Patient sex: M
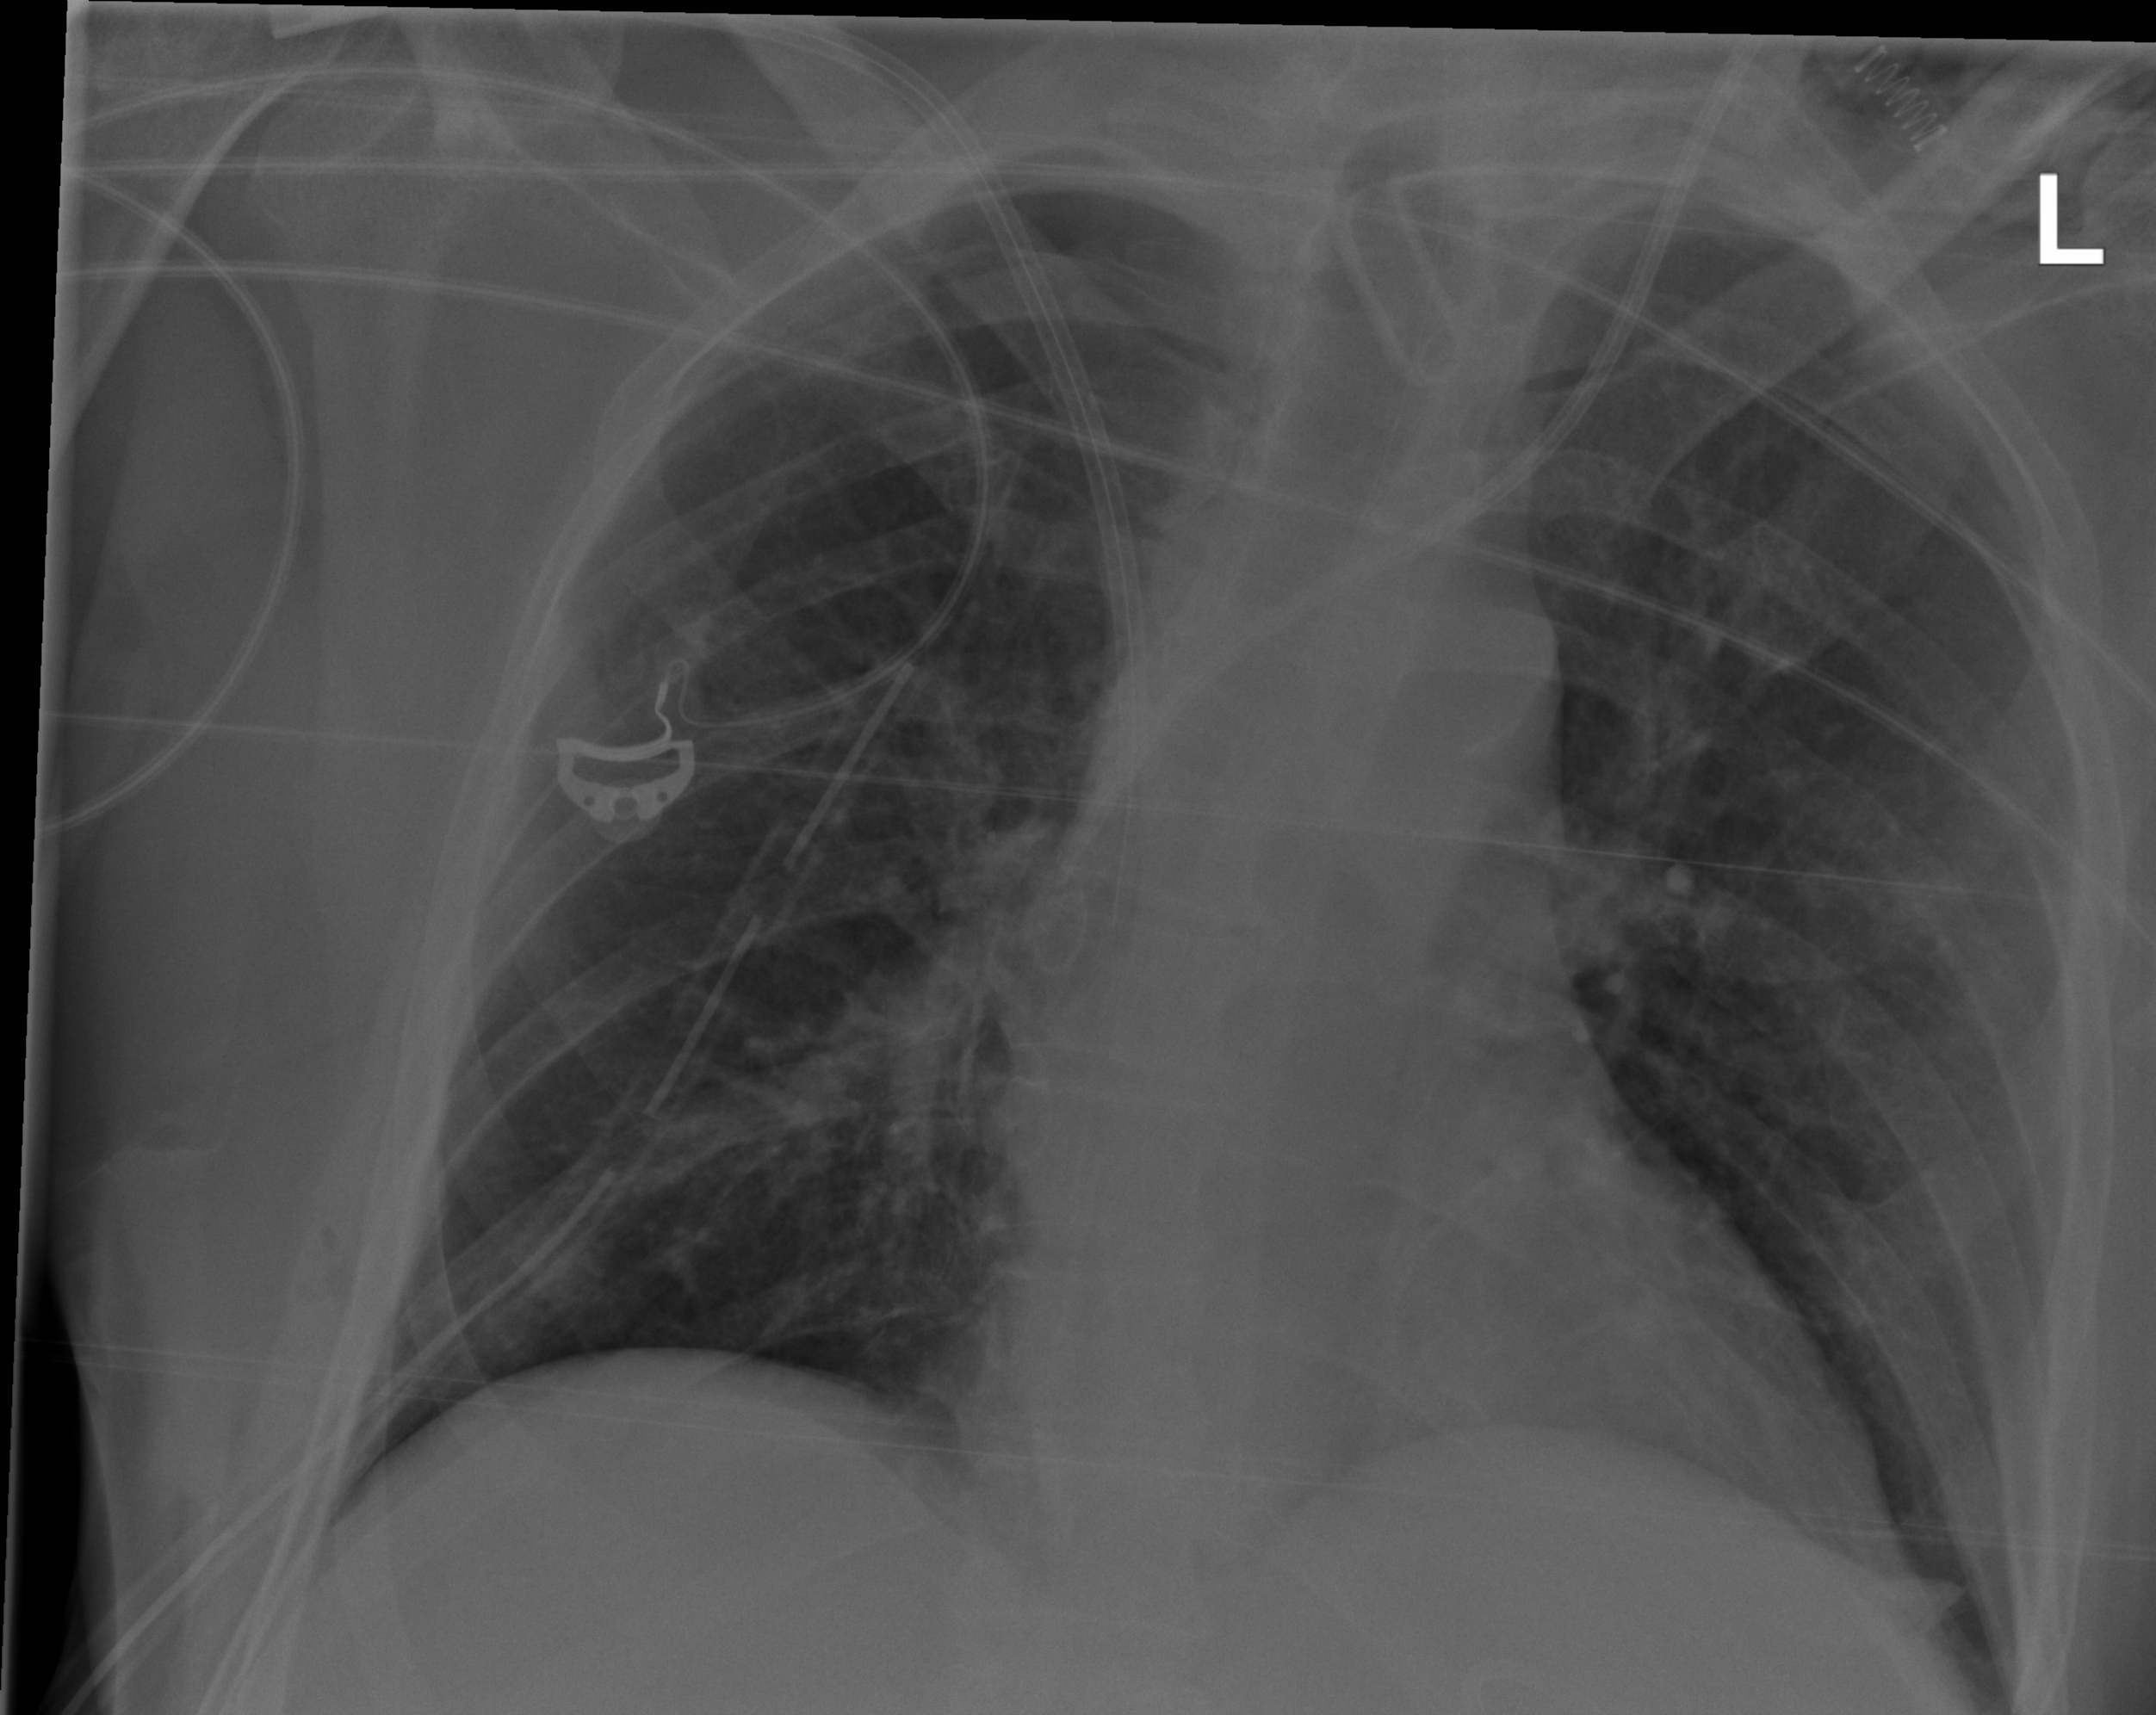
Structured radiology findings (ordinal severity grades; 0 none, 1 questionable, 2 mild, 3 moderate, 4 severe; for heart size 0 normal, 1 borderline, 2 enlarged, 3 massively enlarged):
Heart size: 0
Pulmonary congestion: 2
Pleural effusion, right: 0
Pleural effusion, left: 2
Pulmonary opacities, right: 0
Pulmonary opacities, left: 0
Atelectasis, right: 2
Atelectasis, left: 2